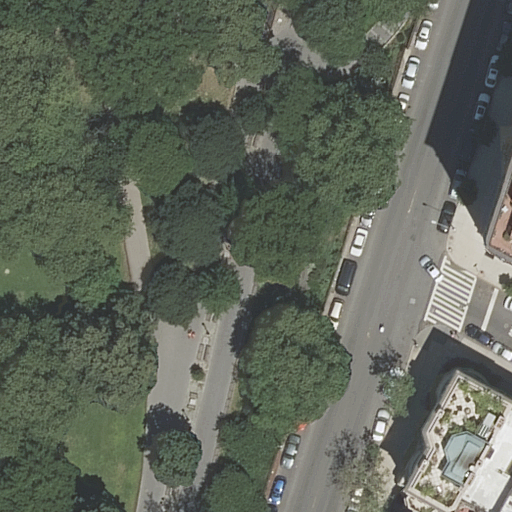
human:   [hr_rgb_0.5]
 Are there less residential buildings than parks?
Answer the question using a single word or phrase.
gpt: no

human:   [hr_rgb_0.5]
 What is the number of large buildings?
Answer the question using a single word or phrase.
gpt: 0

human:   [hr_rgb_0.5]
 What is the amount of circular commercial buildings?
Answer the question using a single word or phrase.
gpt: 0

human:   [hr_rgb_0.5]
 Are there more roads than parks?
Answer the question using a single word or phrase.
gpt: yes

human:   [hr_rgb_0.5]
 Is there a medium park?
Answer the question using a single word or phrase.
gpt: no

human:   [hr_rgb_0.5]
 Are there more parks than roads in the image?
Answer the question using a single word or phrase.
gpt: no

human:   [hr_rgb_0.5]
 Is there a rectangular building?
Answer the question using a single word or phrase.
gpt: yes

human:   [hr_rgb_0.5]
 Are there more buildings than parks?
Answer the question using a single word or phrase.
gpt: yes

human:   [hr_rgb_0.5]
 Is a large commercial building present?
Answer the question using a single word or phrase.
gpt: no

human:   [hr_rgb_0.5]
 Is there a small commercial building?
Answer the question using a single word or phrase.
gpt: no

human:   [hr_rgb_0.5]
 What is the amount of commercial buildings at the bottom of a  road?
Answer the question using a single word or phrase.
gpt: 0

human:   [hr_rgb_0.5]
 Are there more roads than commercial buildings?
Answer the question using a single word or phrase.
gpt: yes

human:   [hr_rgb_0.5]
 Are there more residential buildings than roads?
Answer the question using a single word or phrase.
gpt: no

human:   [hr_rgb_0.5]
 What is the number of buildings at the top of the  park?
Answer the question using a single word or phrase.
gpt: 0

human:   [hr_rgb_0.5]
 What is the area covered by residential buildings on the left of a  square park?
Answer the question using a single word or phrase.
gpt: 0m2

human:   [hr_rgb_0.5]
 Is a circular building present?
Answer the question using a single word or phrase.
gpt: no

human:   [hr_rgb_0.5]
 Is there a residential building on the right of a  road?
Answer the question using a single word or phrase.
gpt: yes

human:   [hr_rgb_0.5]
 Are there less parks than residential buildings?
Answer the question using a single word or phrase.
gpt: yes

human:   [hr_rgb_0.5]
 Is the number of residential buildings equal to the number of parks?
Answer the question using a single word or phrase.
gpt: no

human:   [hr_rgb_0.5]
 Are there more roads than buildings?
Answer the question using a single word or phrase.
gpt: no

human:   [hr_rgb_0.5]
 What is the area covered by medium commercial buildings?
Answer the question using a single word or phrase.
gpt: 0m2

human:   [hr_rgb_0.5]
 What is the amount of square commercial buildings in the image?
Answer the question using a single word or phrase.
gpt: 0

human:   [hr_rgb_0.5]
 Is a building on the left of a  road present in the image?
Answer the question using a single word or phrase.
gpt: no

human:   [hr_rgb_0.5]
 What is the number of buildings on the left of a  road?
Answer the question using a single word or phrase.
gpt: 0

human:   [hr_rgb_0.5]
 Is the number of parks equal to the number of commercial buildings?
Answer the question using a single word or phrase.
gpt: no

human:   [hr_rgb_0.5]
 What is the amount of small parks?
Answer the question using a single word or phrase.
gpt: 0

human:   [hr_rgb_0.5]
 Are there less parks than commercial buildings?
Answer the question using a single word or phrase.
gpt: no

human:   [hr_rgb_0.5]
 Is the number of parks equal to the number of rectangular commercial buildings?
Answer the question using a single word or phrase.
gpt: no

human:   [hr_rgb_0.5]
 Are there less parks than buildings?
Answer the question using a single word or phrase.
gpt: yes

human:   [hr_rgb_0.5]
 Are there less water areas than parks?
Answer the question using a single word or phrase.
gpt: yes

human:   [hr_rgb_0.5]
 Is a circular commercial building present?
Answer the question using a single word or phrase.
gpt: no

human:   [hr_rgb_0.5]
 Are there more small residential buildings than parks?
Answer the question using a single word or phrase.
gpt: yes

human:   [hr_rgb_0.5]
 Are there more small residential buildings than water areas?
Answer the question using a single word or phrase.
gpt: yes

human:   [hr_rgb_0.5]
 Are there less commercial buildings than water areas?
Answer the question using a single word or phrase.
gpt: no

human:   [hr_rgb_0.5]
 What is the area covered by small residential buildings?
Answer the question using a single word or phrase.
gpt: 118m2

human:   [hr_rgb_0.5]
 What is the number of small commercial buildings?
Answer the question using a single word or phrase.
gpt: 0